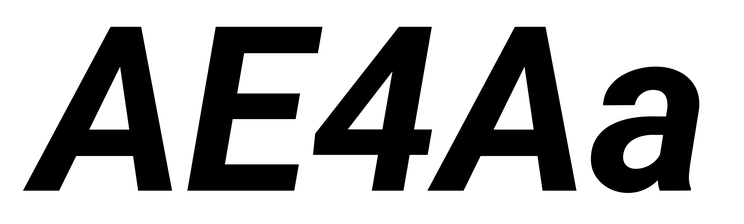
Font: Roboto-Italic_Bold_Italic